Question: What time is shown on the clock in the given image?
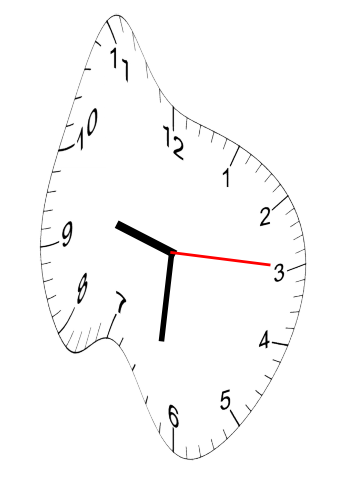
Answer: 09:31:15